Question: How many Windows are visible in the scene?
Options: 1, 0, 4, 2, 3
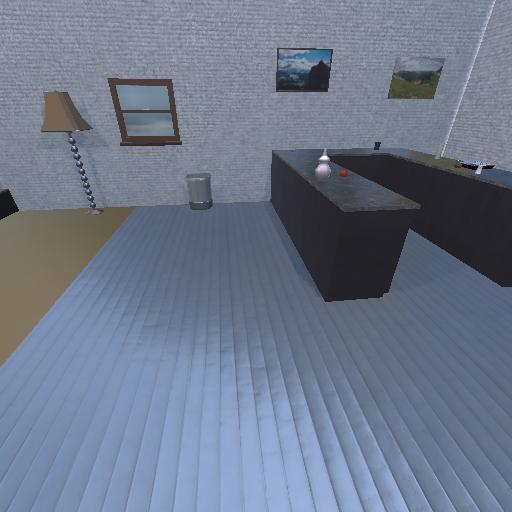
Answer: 1